Question: I am working on a hamburger menu. But i've got an error. It gives the next

> ReferenceError: window is not defined. The fault is in the created section.
'''
<script>
export default {
name: "navigation",
data() {
return {
scrollPosition: null,
mobile: null,
mobileNav: null,
windowWidth: null,
};
},
created() {
window.addEventListener("resize", this.checkScreen);
this.checkScreen();
},
methods: {
toggleMobileNav() {
this.mobileNav = !this.mobileNav;
},
checkScreen() {
this.windowWidth = window.innerWidth;
if (this.windowWidth <= 750) {
this.mobile = true;
return;
}
this.mobile = false;
this.mobileNav = false;
return;
},
},
};
</script>
'''
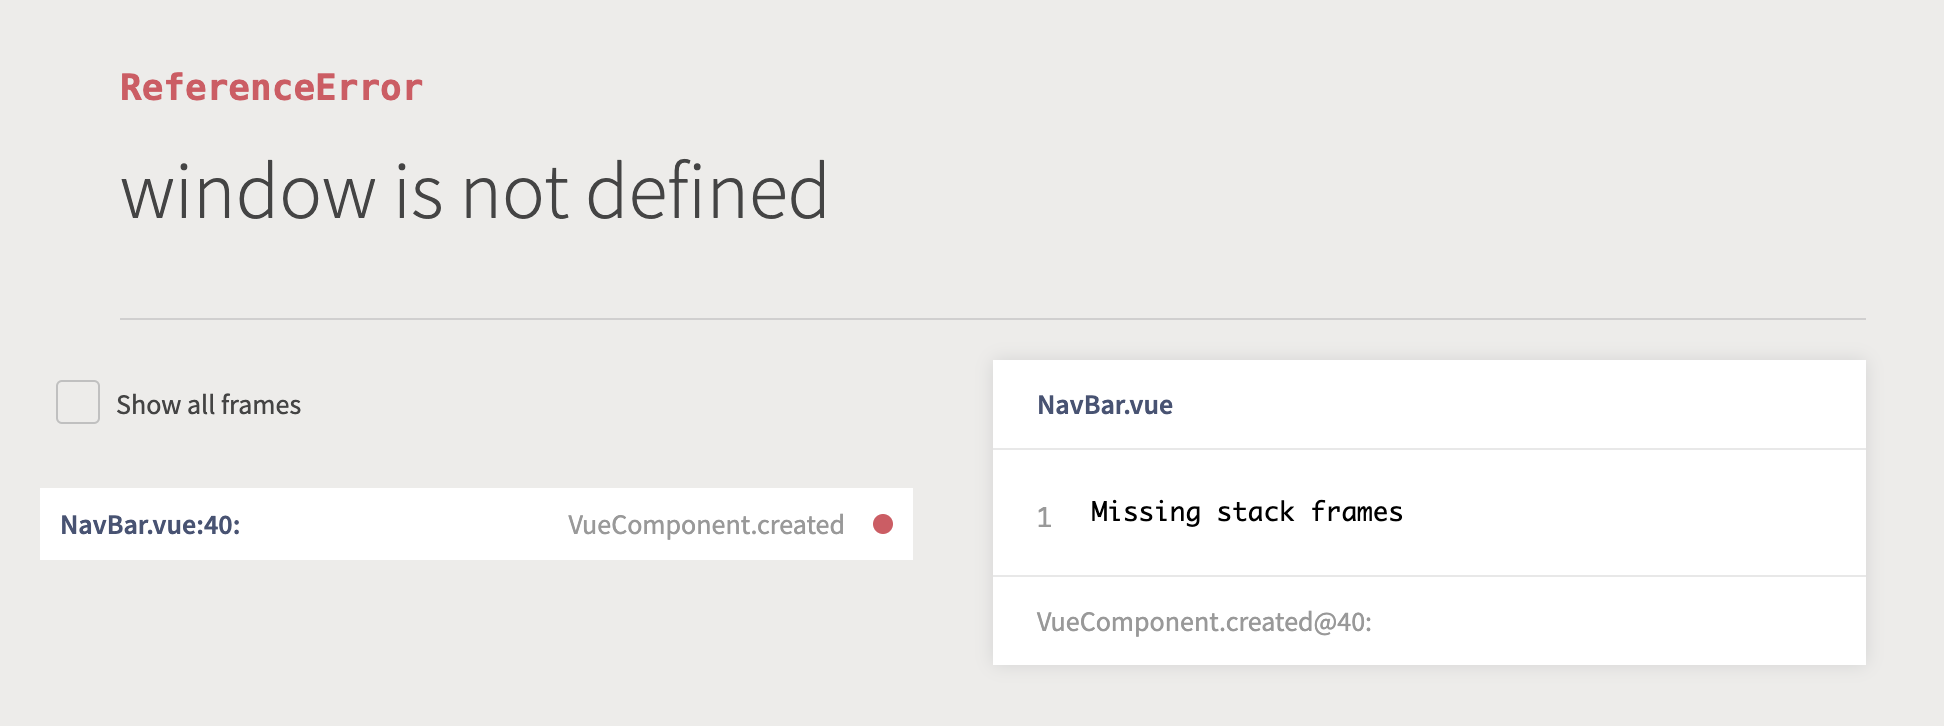
Answer: As explained here: <URL>
'window' is undefined here because your code runs on both client and server side. But 'window' is not available on the server side.
Check the solution for further details or use 'mounted' if you're in a hurry.